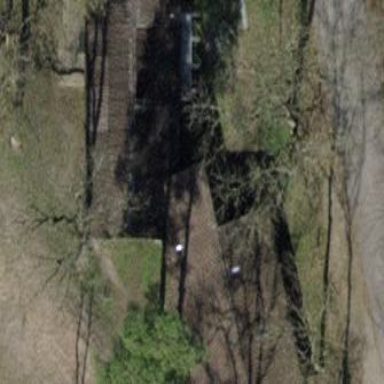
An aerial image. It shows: Hut.